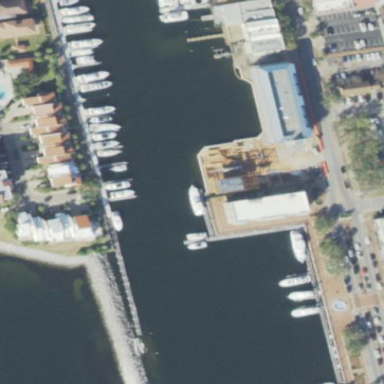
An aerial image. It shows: Marina on leisure land.